Question: I'm trying to plot a network with ggraph and I'd like to add a circle around the graph, with the edges and nodes lying centered inside the circle.
Drawing the circle works just fine with the following code (adapted from <URL>
'''
gg_circle <- function(r, xc, yc, color = "black", fill = NA, lty = NA, size = NA, ...) {
x <- xc + r*cos(seq(0, pi, length.out = 100))
ymax <- yc + r*sin(seq(0, pi, length.out = 100))
ymin <- yc + r*sin(seq(0, -pi, length.out = 100))
annotate("ribbon", x = x, ymin = ymin, ymax = ymax,
color = color, fill = fill, lty = lty, size = size, ...)
}
'''
But I can't manage to match the position of the network layer(s) with the position of the circle, which results in both nodes and edges lying partially outside the circle:

That's the crucial part of the code as it is right now (using 'highschool' from 'ggraph' as an example dataset for reproducibility purposes):
'''
library(ggraph)
library(igraph)
graph <- graph_from_data_frame(highschool)
ggraph(graph, layout = "fr") +
geom_edge_link() +
geom_node_point() +
geom_node_text(aes(label = name),
check_overlap = TRUE, repel = TRUE,
nudge_x = 0.1, nudge_y = 0.1) +
gg_circle(r = 11, xc = 0, yc = 0, lty = 1, size = 0.2) +
theme(axis.ticks.length = unit(0, "cm"),
legend.position = "none",
plot.margin = unit(c(0, 0, 0, 0), "cm"),
panel.spacing = unit(c(0, 0, 0, 0), "cm")) +
coord_fixed()
'''
Any ideas or suggestions on how to fix this? Thanks in advance!
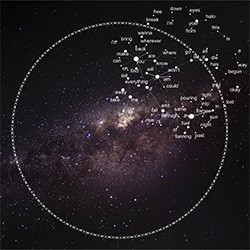
Answer: I would try to use the node positions to find acceptable values for 'r', 'xc', and 'yc'.
. Create plot (without the circle):
'''
set.seed(9) # for reproducibility
p <- ggraph(graph, layout = "fr") +
geom_edge_link() +
geom_node_point() +
geom_node_text(aes(label = name),
check_overlap = TRUE,
repel = TRUE,
nudge_x = 0.1,
nudge_y = 0.1) +
theme(axis.ticks.length = unit(0, "cm"),
legend.position = "none",
plot.margin = unit(c(0, 0, 0, 0), "cm"),
panel.spacing = unit(c(0, 0, 0, 0), "cm")) +
coord_fixed()
'''
. Get data from the plot's 'geom_node_point()' layer (the 2nd layer in this case). Modify the 'gg_circle code' to take this dataframe as input, & calculate the appropriate circle centre coordinates / radius:
'''
p.positions <- layer_data(p, i = 2L)
gg_circle_from_position <- function(data,
color = "black", fill = NA,
lty = NA, size = NA, ...){
coord.x <- data[, 'x']
coord.y <- data[, 'y']
xc = mean(range(coord.x))
yc = mean(range(coord.y))
r = max(sqrt((coord.x - xc)^2 + (coord.y - yc)^2)) * 1.05
# expand radius by 5% so that no node sits exactly on the line;
# increase from 1.05 to some larger number if more buffer is desired.
# no change to this part
x <- xc + r*cos(seq(0, pi, length.out = 100))
ymax <- yc + r*sin(seq(0, pi, length.out = 100))
ymin <- yc + r*sin(seq(0, -pi, length.out = 100))
annotate("ribbon", x = x, ymin = ymin, ymax = ymax,
color = color, fill = fill, lty = lty, size = size, ...)
}
'''
. Add circle to plot:
'''
p + gg_circle_from_position(data = p.positions, lty = 1, size = 0.2)
'''
<URL>